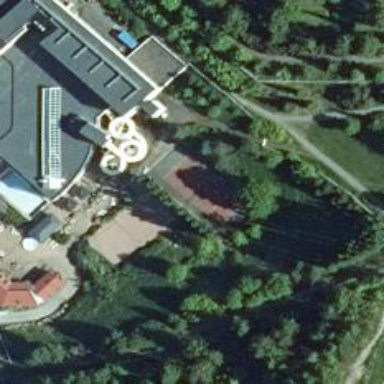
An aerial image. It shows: Bridge leading to water slide attraction.